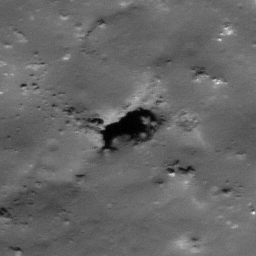
Pit: Tycho 12
Host crater: Tycho
Host type: impact_melt
Lunar coordinates: latitude -43.217, longitude 349.579